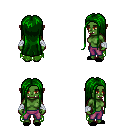
a pixel art fantasy rpg character, female body template, orc, green skin, green tattered cape, magenta pants, green extra-long hairstyle, white cloth bandages, black slippers, four views (front, back, left, right), 2x2 character sprite sheet, small pixel art, hard edges, no anti-aliasing